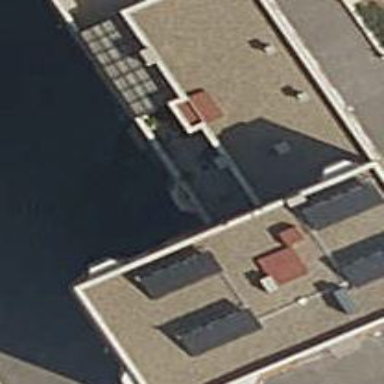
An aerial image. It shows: Part of building.